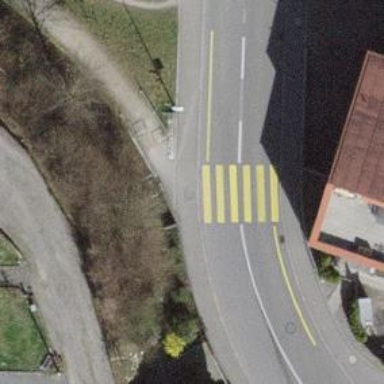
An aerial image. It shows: Kerb barrier.